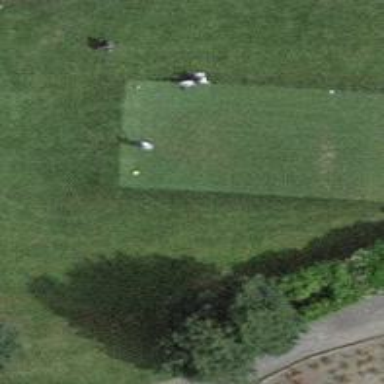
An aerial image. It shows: Golf tee on grassy land.